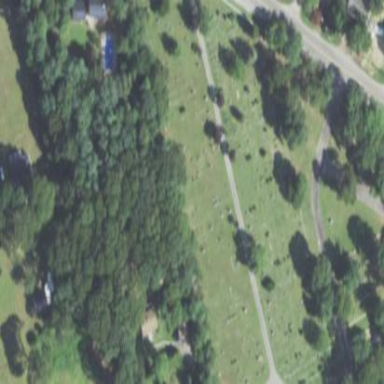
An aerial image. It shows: Cemetery.